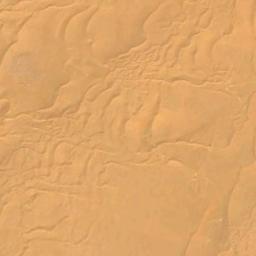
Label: desert